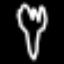
Label: fork